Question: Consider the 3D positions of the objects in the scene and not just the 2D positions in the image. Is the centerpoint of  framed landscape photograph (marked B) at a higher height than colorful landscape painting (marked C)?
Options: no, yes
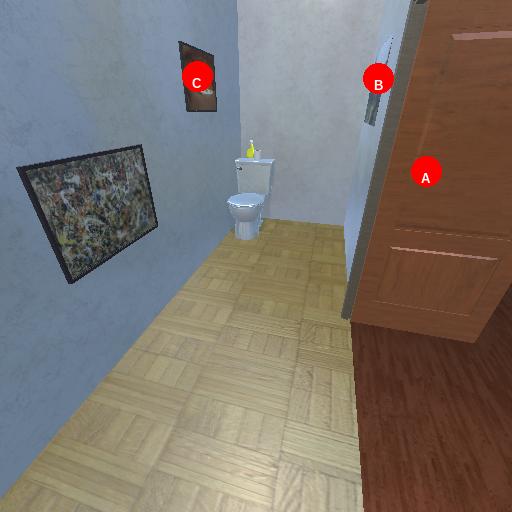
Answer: no